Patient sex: M
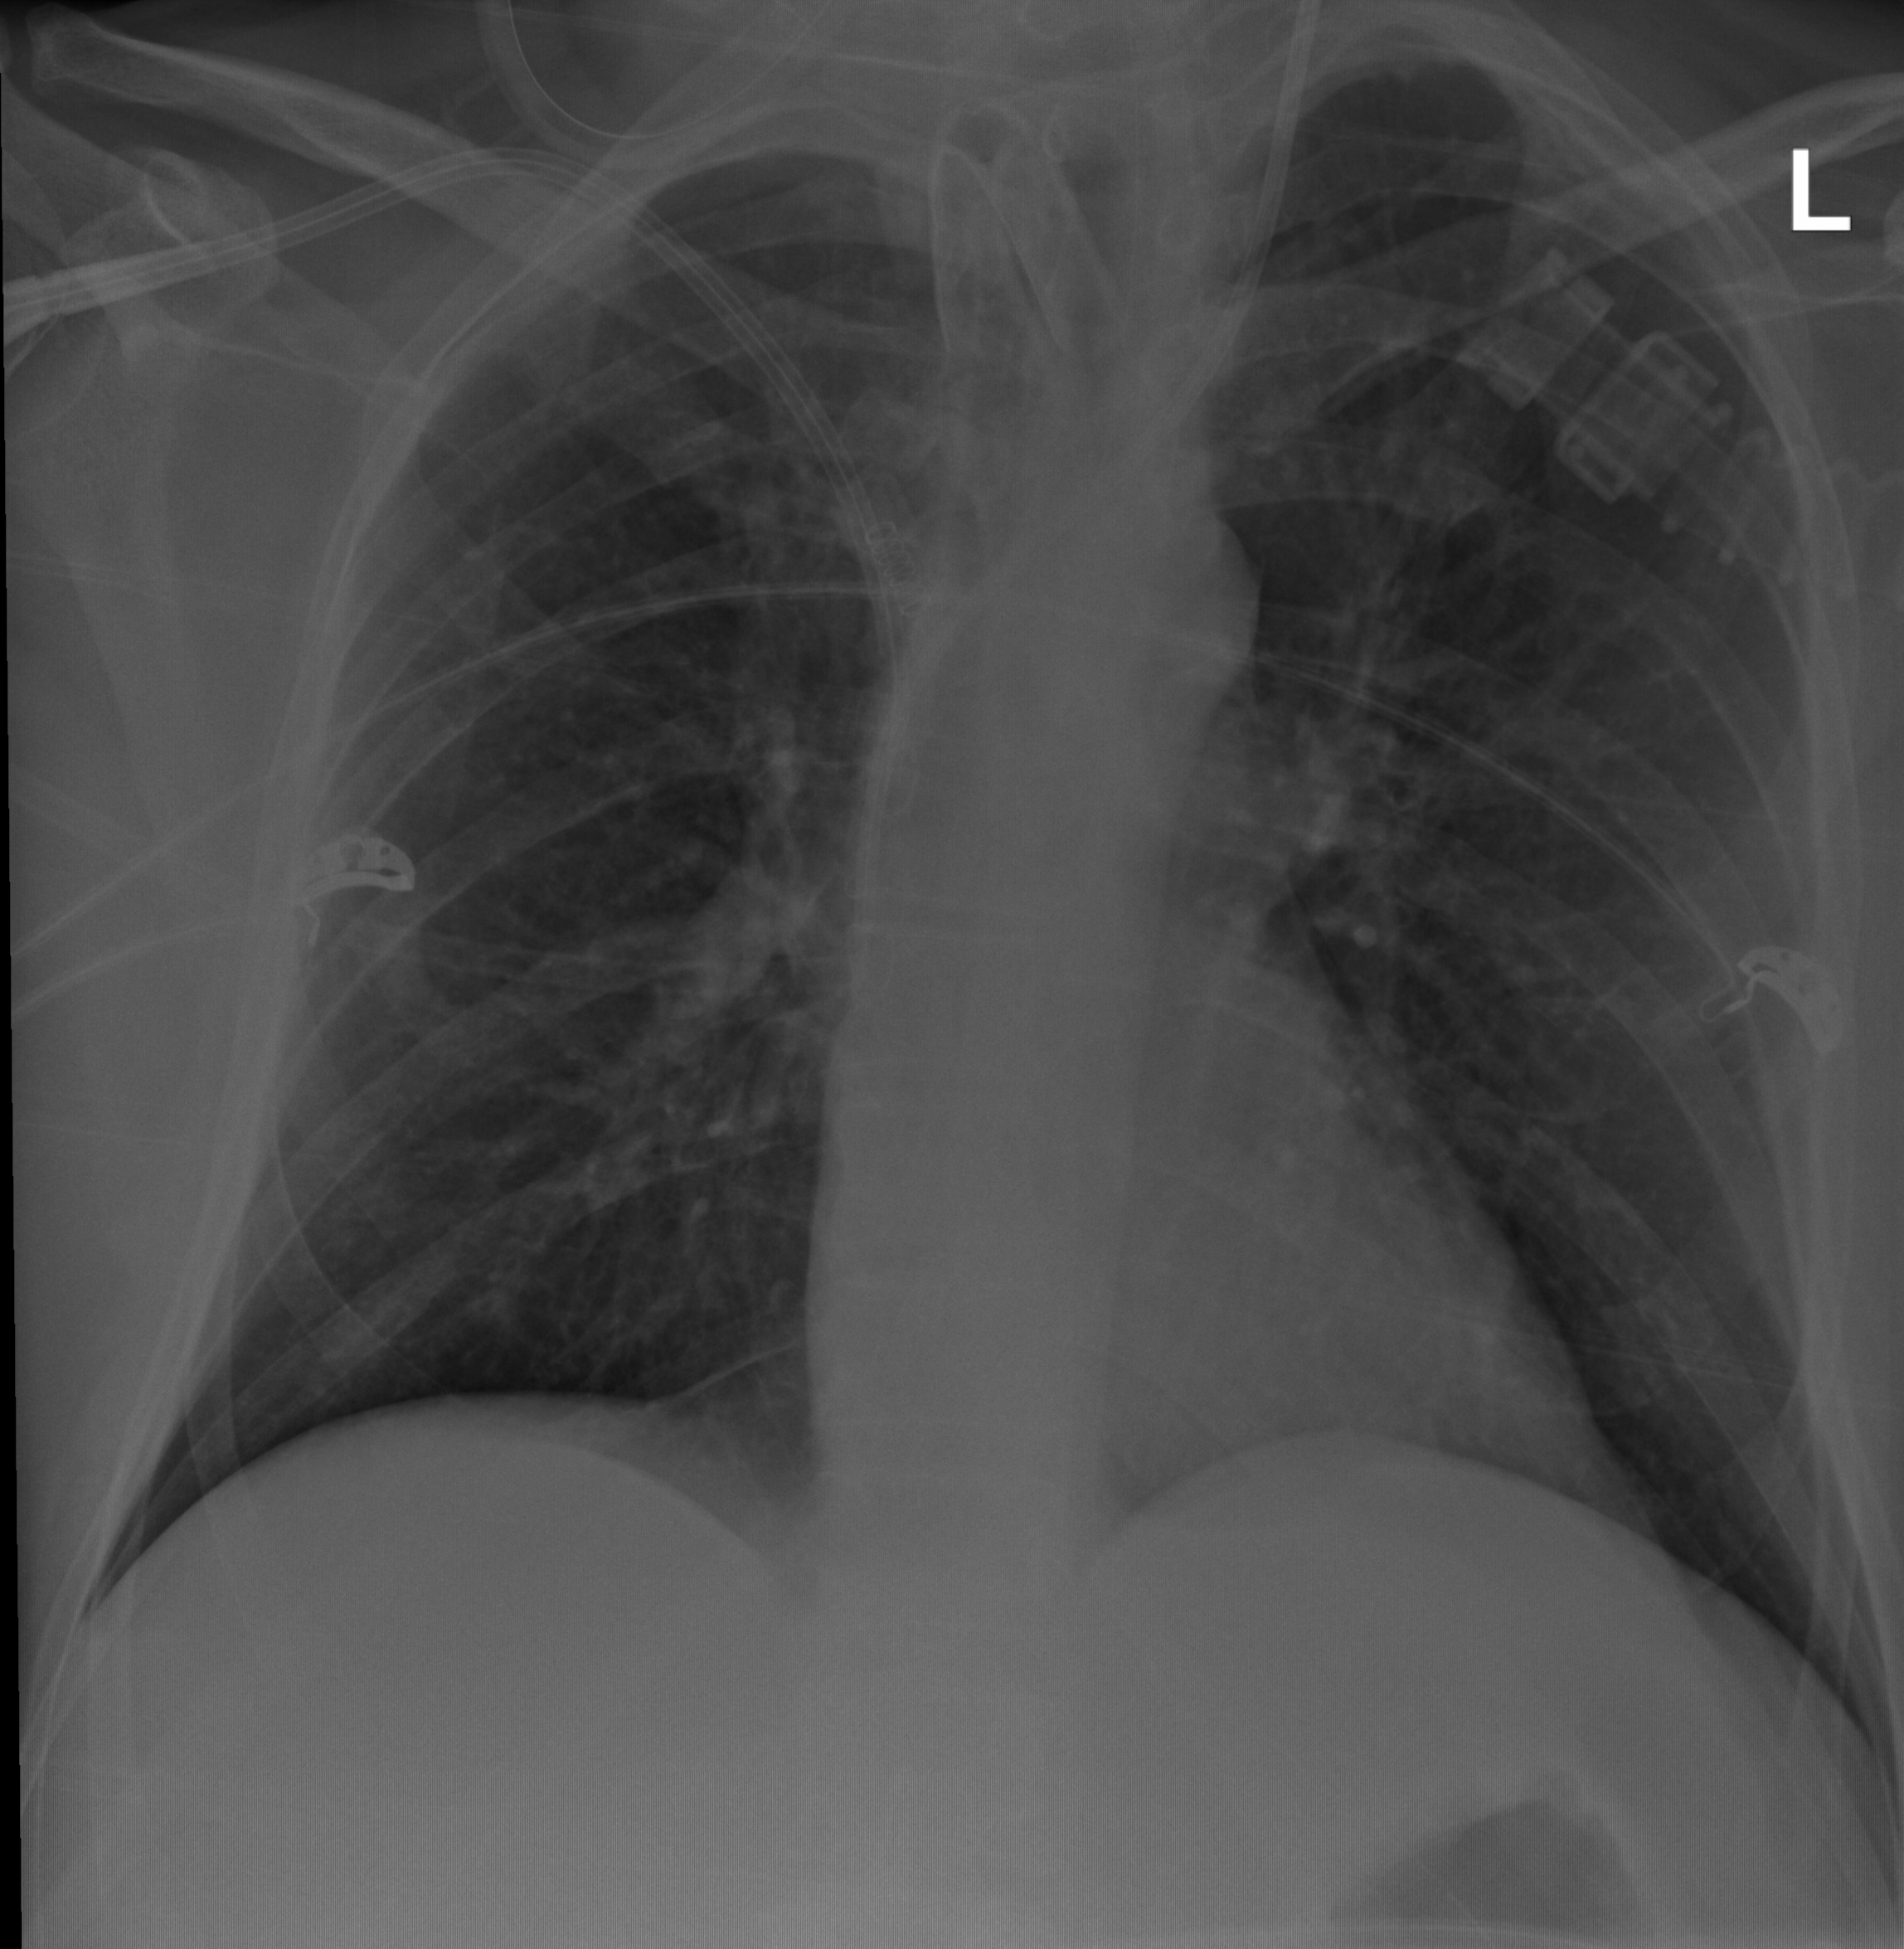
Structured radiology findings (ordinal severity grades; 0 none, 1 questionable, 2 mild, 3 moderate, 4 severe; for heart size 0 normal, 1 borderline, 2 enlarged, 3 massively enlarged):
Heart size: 0
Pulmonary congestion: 0
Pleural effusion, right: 0
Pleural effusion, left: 0
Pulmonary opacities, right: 0
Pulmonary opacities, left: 0
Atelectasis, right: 2
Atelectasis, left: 2